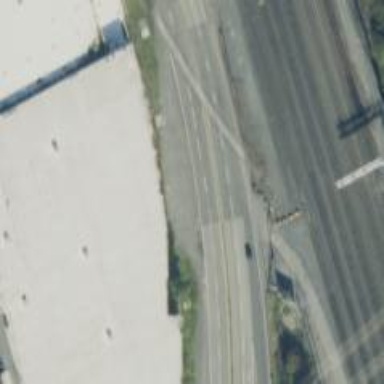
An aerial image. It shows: Trunk link highway.